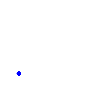
Particle: pion